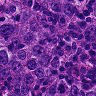
Metastatic tissue present: yes